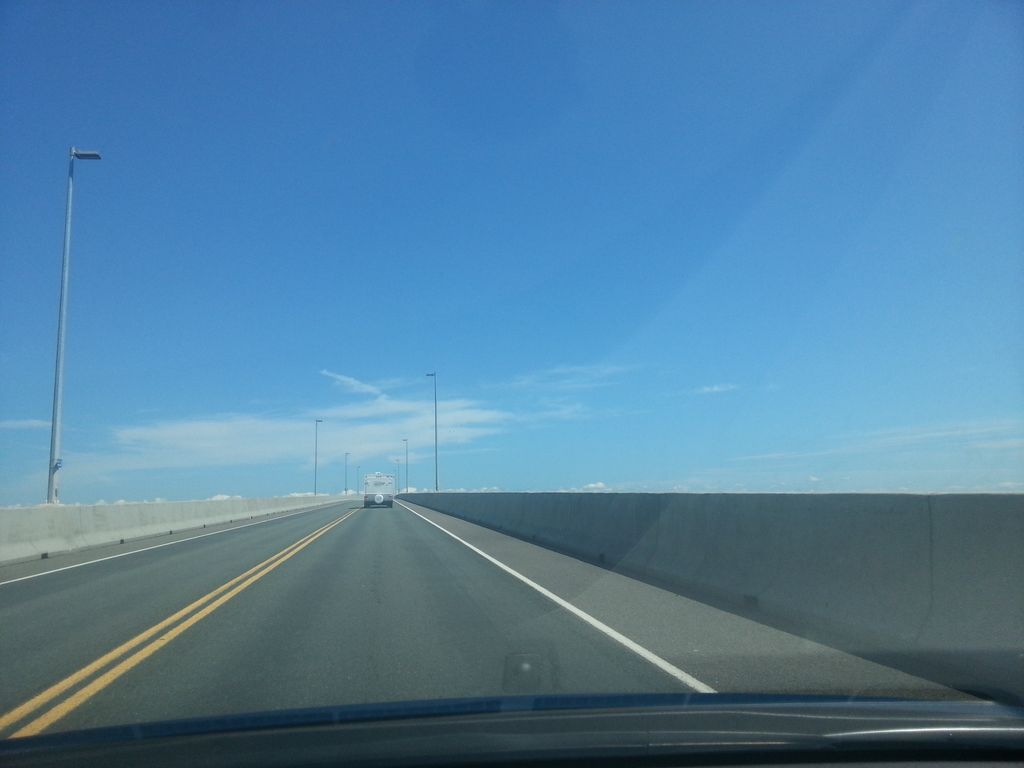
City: charlottetown